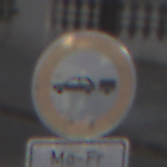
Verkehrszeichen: VerbotPersonenkraftwagenMitAnhaenger
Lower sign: ZeitangabenMitBeschraenkungAufWochentage2
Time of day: MorningAfternoon
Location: Outdoor (Urban)
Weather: PartlyCloudy
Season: NotSpecified
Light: Natural